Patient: sex M, age 65
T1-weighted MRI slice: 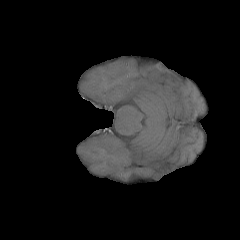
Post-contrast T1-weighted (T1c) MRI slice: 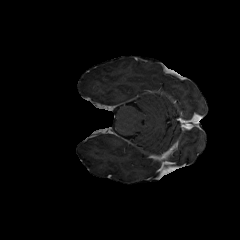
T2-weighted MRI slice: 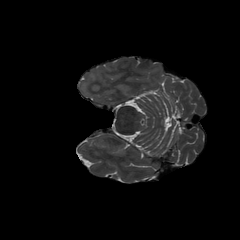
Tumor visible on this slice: no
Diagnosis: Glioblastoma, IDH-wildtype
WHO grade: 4